Question: I wonder why nodetools don't know the percentage of the ring handeld by my node...
I created this keyspace with
> CREATE KEYSPACE mykeyspace WITH replication = {'class': 'SimpleStrategy',
'replication_factor': '3'} AND durable_writes = true;

Someone has a clue?
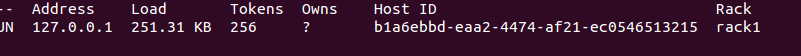
Answer: okay got it. I have to specify a keyspace!
'''
nodetool status mykeyspace
'''
does the trick